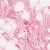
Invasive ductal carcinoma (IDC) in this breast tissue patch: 0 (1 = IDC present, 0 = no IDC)